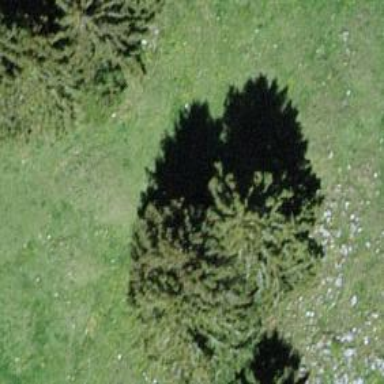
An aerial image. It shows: Needle-leaved tree in its natural environment.